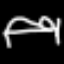
Label: bed